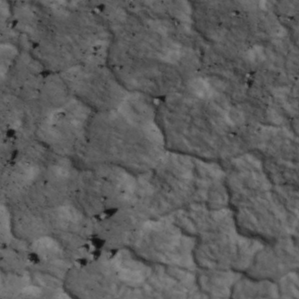
Label: non_frost